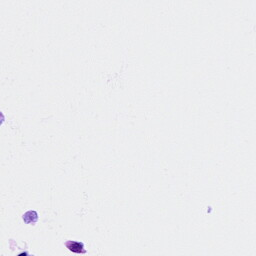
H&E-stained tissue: Ovarian